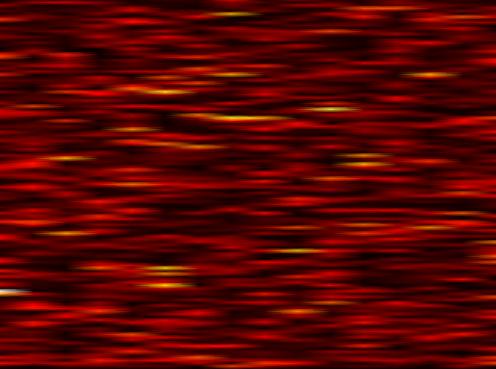
Label: OFDM